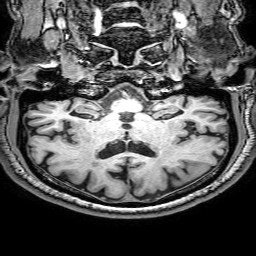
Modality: T1w
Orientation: sagittal
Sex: male
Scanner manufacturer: philips
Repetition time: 0.008136 s
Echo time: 0.00374 s